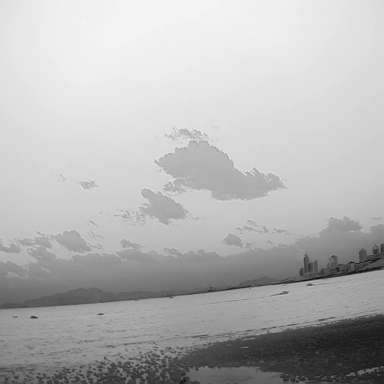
There are five objects shown in the infrared image, including four bulk_carriers, and a canoe.